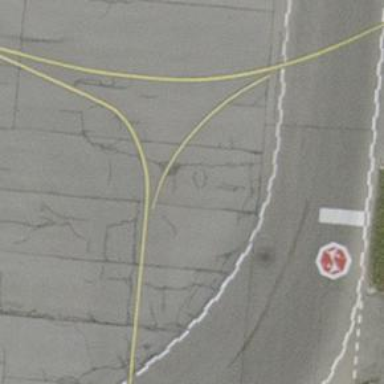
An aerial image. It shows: Image of taxiway at airport.